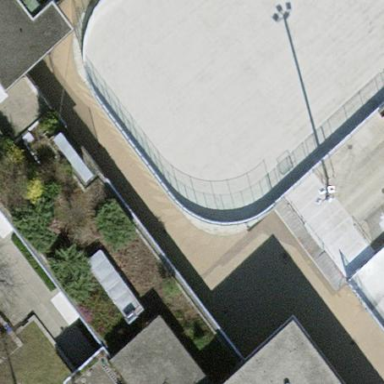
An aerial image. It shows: Sports centre building.